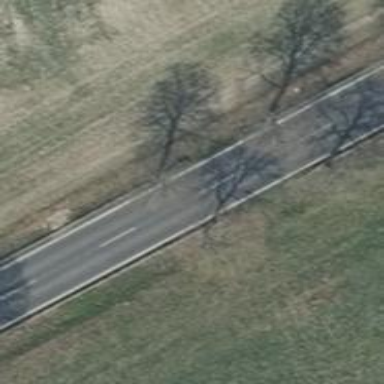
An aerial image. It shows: Deciduous tree with broadleaved leaves.